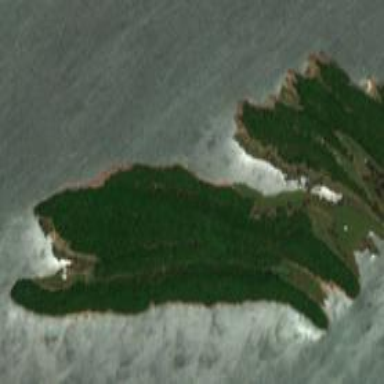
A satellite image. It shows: Islet.